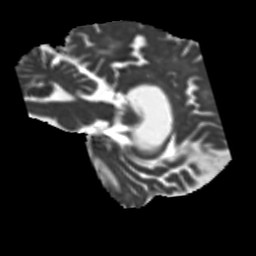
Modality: MD
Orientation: sagittal
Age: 58
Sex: male
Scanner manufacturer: siemens
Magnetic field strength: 3 T
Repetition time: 5.25 s
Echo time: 0.08 s